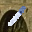
Label: 1